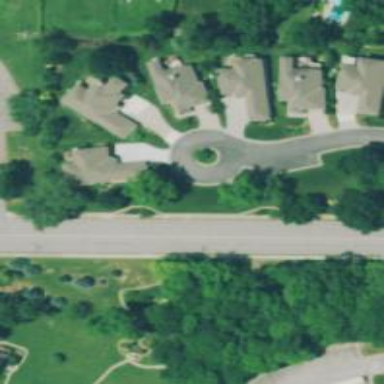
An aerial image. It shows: Turning loop on the road.